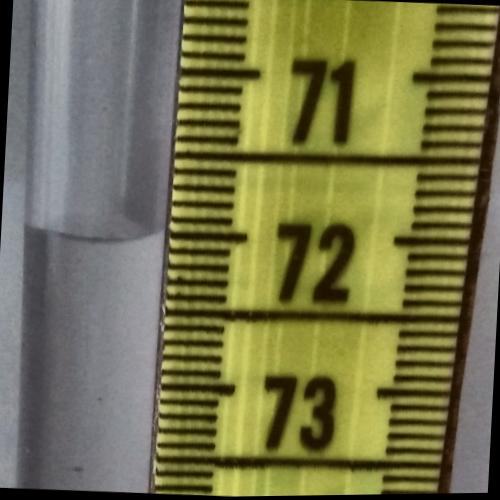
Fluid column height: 72.0 cm